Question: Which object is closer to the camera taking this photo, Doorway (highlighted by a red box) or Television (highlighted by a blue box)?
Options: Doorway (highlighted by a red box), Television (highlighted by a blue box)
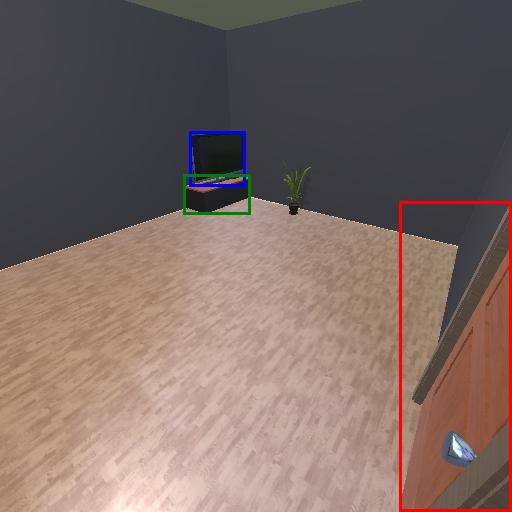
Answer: Doorway (highlighted by a red box)